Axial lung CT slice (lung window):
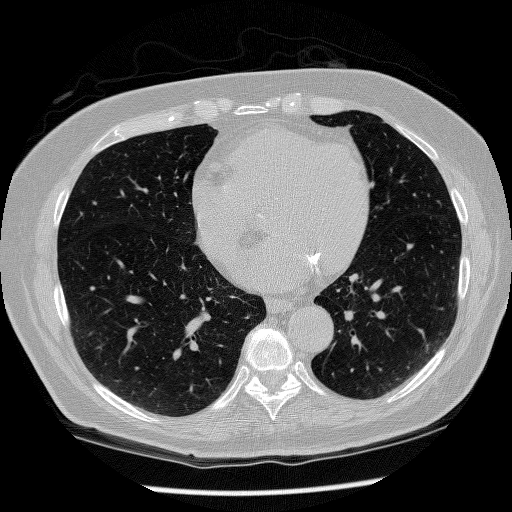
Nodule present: no